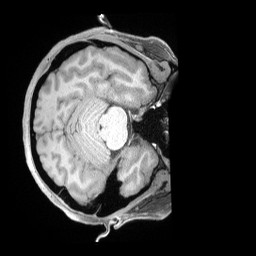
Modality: T1w
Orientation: axial
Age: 38
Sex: female
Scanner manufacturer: siemens
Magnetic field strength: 3 T
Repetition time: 2 s
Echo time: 0.00211 s